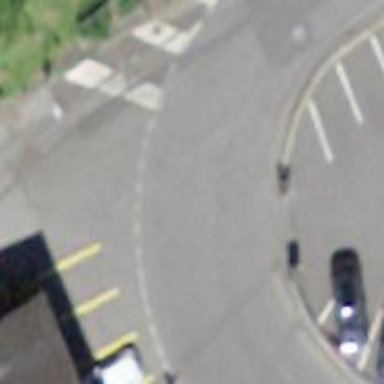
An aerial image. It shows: Parking aisle designated as service road.